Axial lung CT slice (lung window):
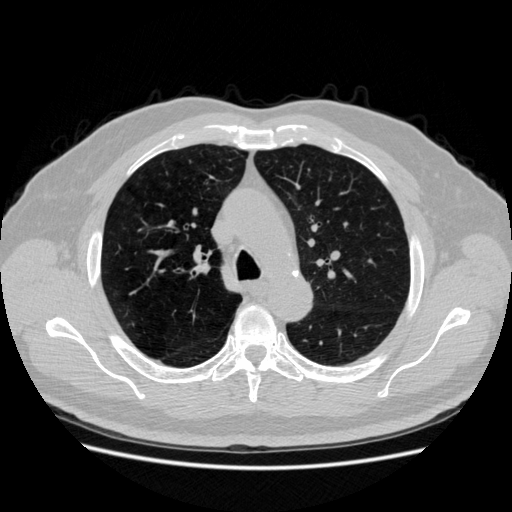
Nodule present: no